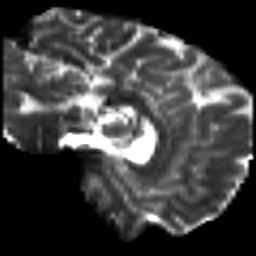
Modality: T2w
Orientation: sagittal
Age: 24
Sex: male
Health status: ill
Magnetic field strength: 3 T
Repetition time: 8.4 s
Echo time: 0.0926 s